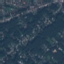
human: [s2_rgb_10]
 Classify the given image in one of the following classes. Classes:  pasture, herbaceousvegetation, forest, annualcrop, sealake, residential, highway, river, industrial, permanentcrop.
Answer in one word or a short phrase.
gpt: Residential